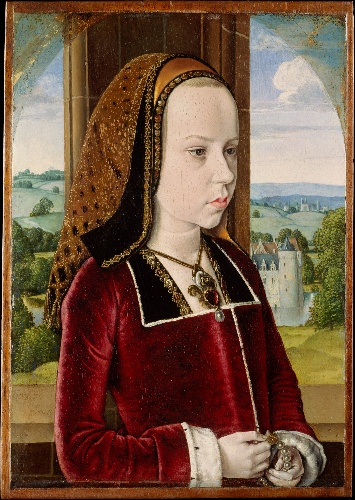
Title: Margaret of Austria
Artist: Jean Hey (called Master of Moulins)
Artist bio: Netherlandish, active fourth quarter 15th century
Date: ca. 1490
Object type: Painting
Classification: Paintings
Medium: Oil on oak panel
Dimensions: 12 7/8 x 9 1/8 in. (32.7 x 23 cm)
Department: Robert Lehman Collection
Credit line: Robert Lehman Collection, 1975
Accession year: 1975
Repository: Metropolitan Museum of Art, New York, NY
Tags: Girls|Portraits